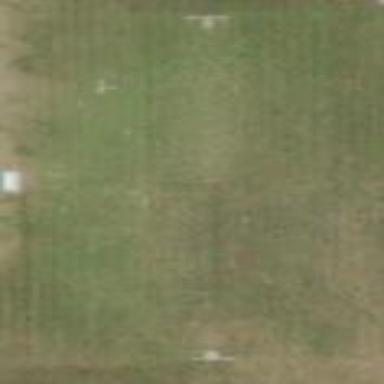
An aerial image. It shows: Grass pitch designated for soccer.